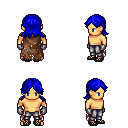
a pixel art fantasy rpg character, male body template, human, tanned skin, brown tattered cape, metal pants, blue loose hair, metal gloves, ghillies, four views (front, back, left, right), 2x2 character sprite sheet, small pixel art, hard edges, no anti-aliasing